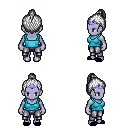
a pixel art fantasy rpg character, female body template, dark elf, purple skin, teal pirate shirt, metal pants, white short topknot hairstyle, purple tiara, black slippers, four views (front, back, left, right), 2x2 character sprite sheet, small pixel art, hard edges, no anti-aliasing